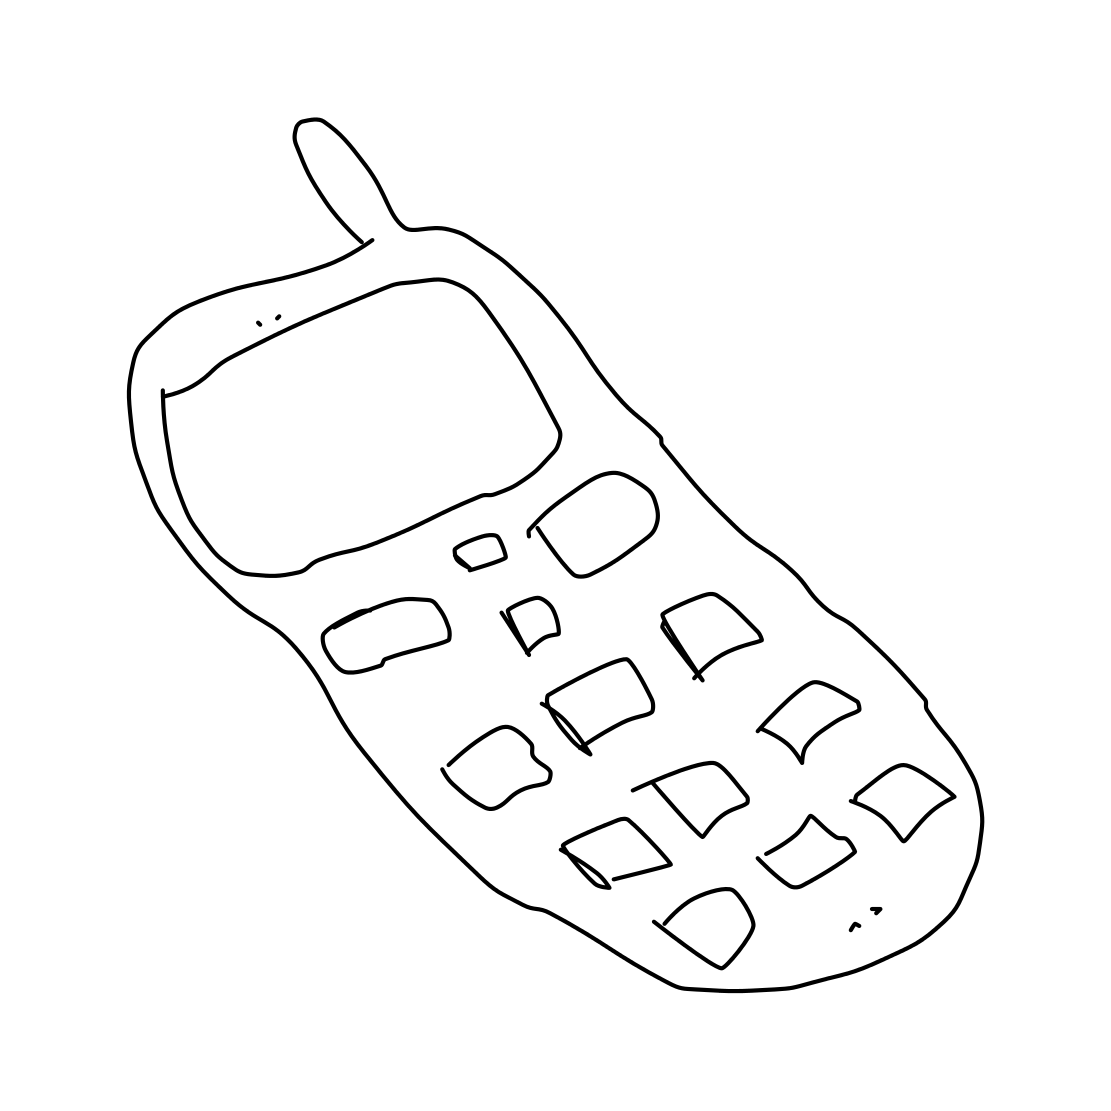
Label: cell phone